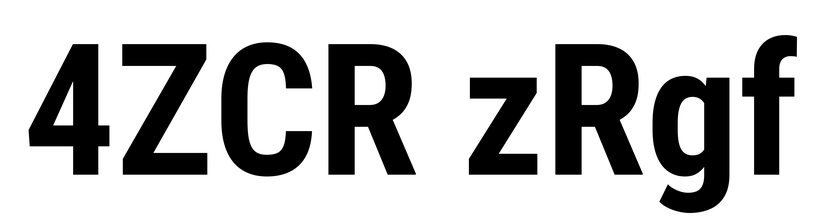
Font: Roboto_Condensed_Bold